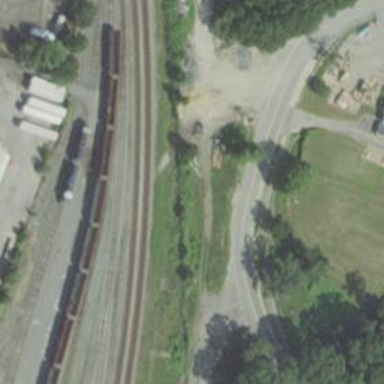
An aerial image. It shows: Railway siding for service.